Question: What would be the best way to find the smoothest 15% of a curve similar to the one below?

I need to know the beginning and ending x coordinates. I have thought about using a derivative function, but this will give me a point with the smallest derivative, which may or may not always be part of the smoothest 15%.
Any algorithms I should look at or suggestions?
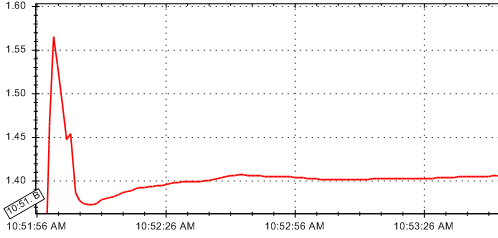
Answer: Unless my memory of calc fails me even more than usual today, what you'd want here would be the second derivative.
Alternatively, you could just use a sliding window of the correct size, and compute the variance for the window at each position, and the one with the smallest variance should be the smoothest.
Of course, it also depends on how you define "smooth". Do you mean the smallest change in the Y value, or would (for example) the almost perfectly straight (but also nearly vertical) line at the lest qualify as "smooth"?